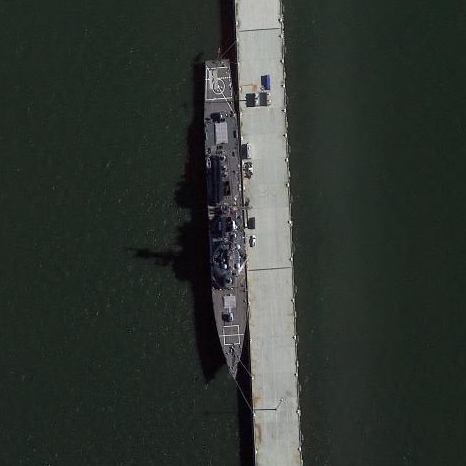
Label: destroyer